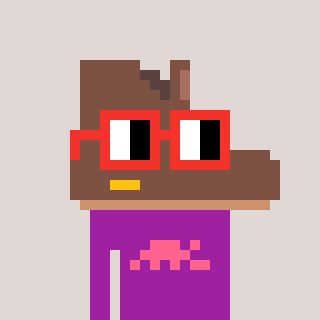
a pixel art character with square red glasses, a boot-shaped head and a magenta-colored body on a warm background